Question: I have a problem using MPChart :
x axis couldn't display the first date,could someone help me?thanks!

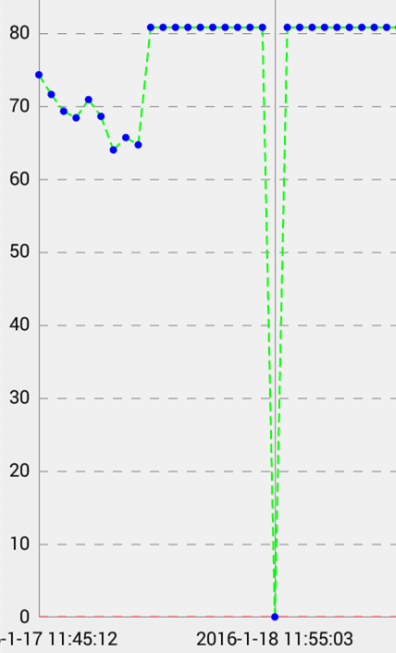
Answer: You can use the 'setAvoidFirstLastClipping(Boolean)' from your chart to avoid your first and last labels to be truncated.
From the doc:
> setAvoidFirstLastClipping(boolean enabled): If set to true, the chart will avoid that the first and last axis label entry in the x-axis "clip" off the edge of the chart or the screen.